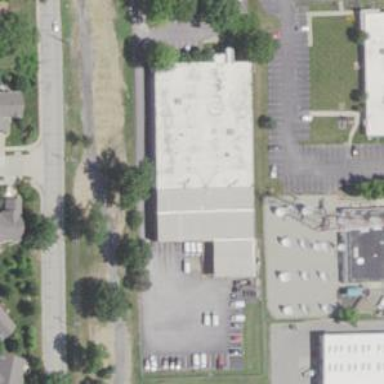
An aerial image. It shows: Commercial building.